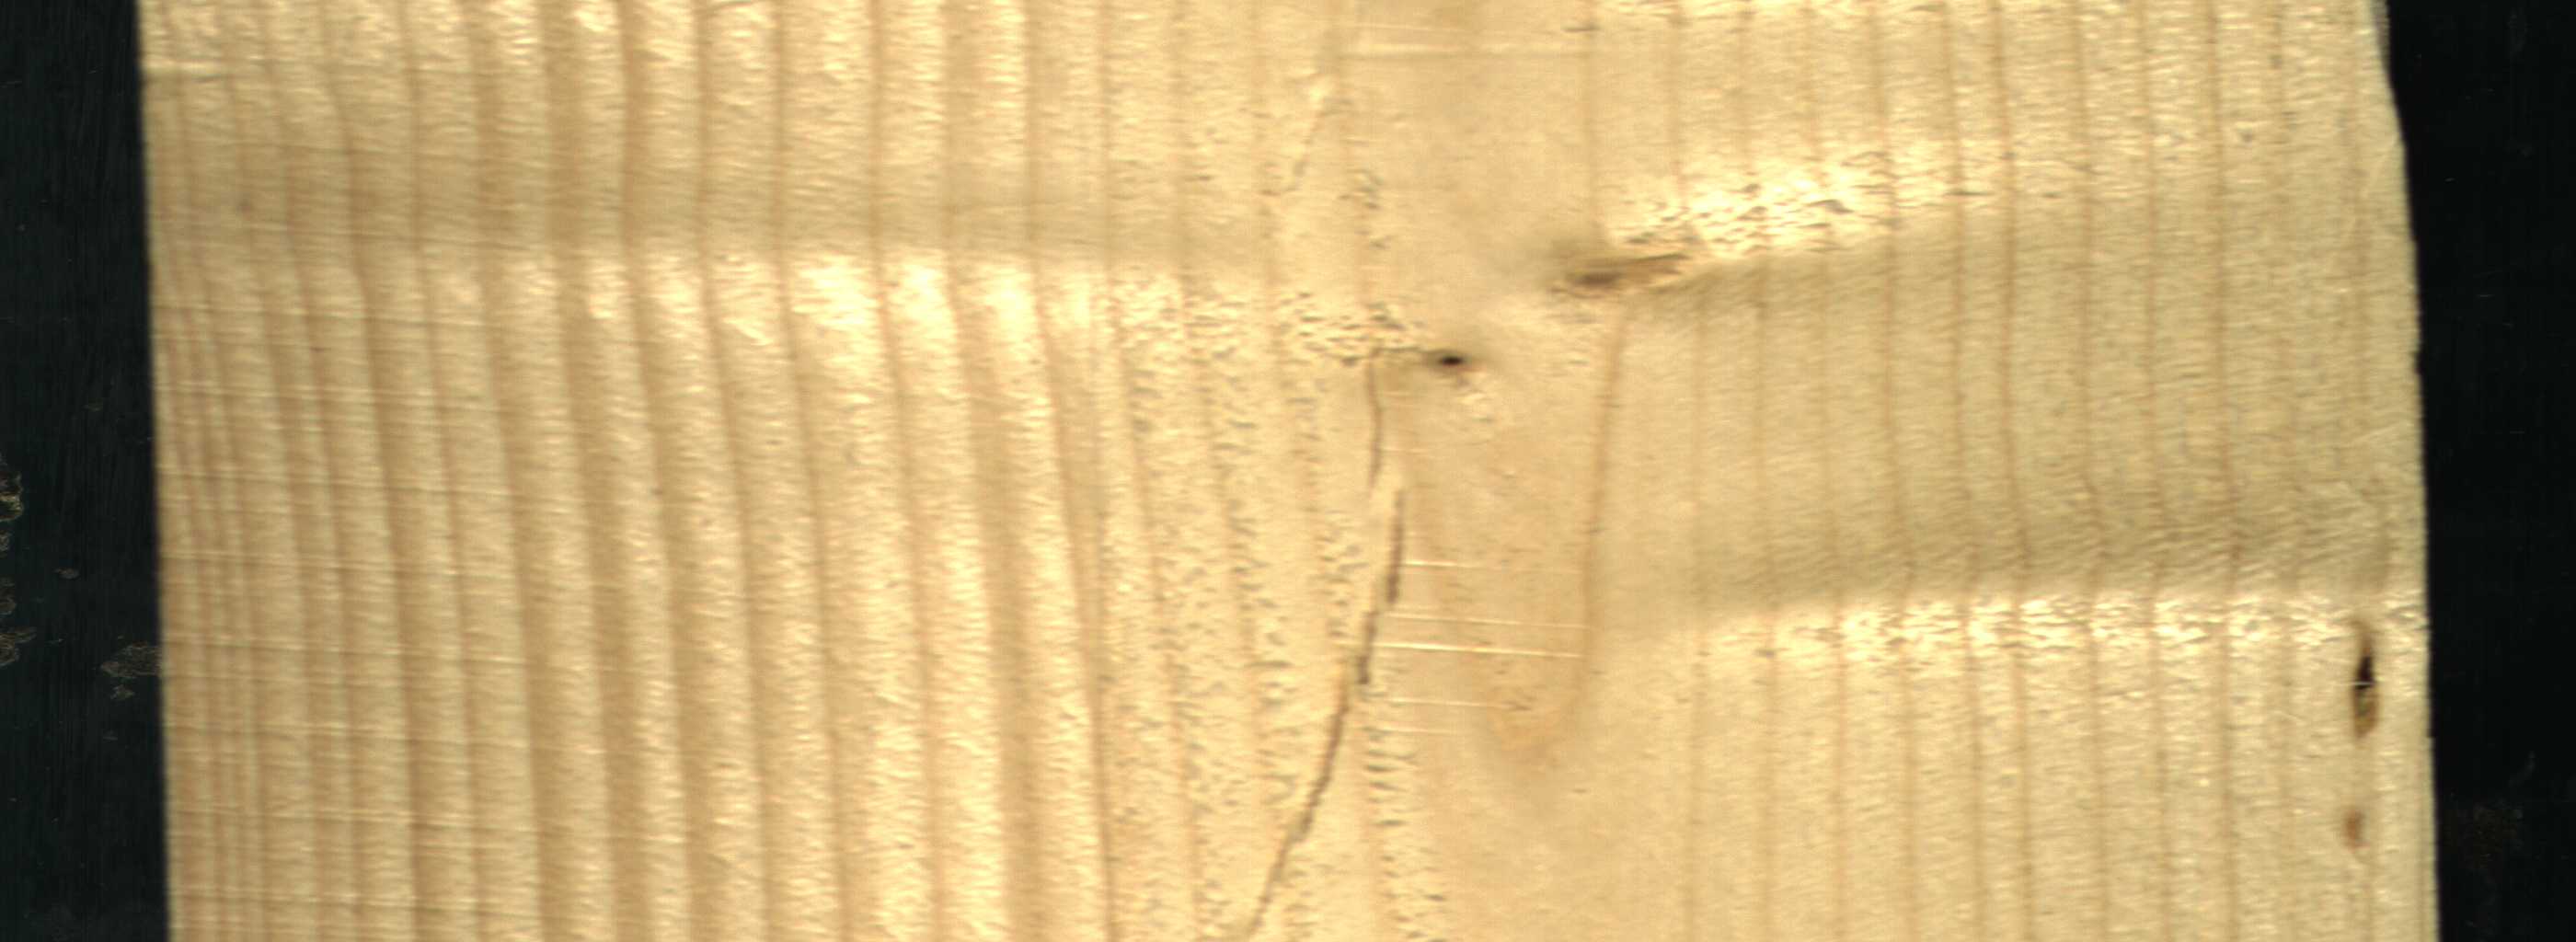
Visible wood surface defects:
resin
Crack
Dead_Knot
Live_Knot